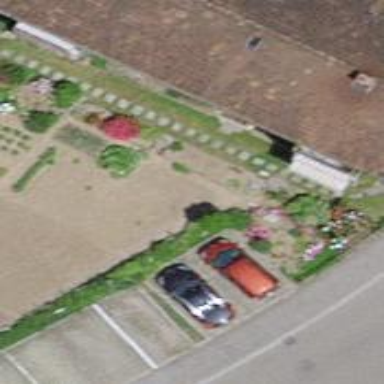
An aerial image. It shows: Hedge acting as barrier.